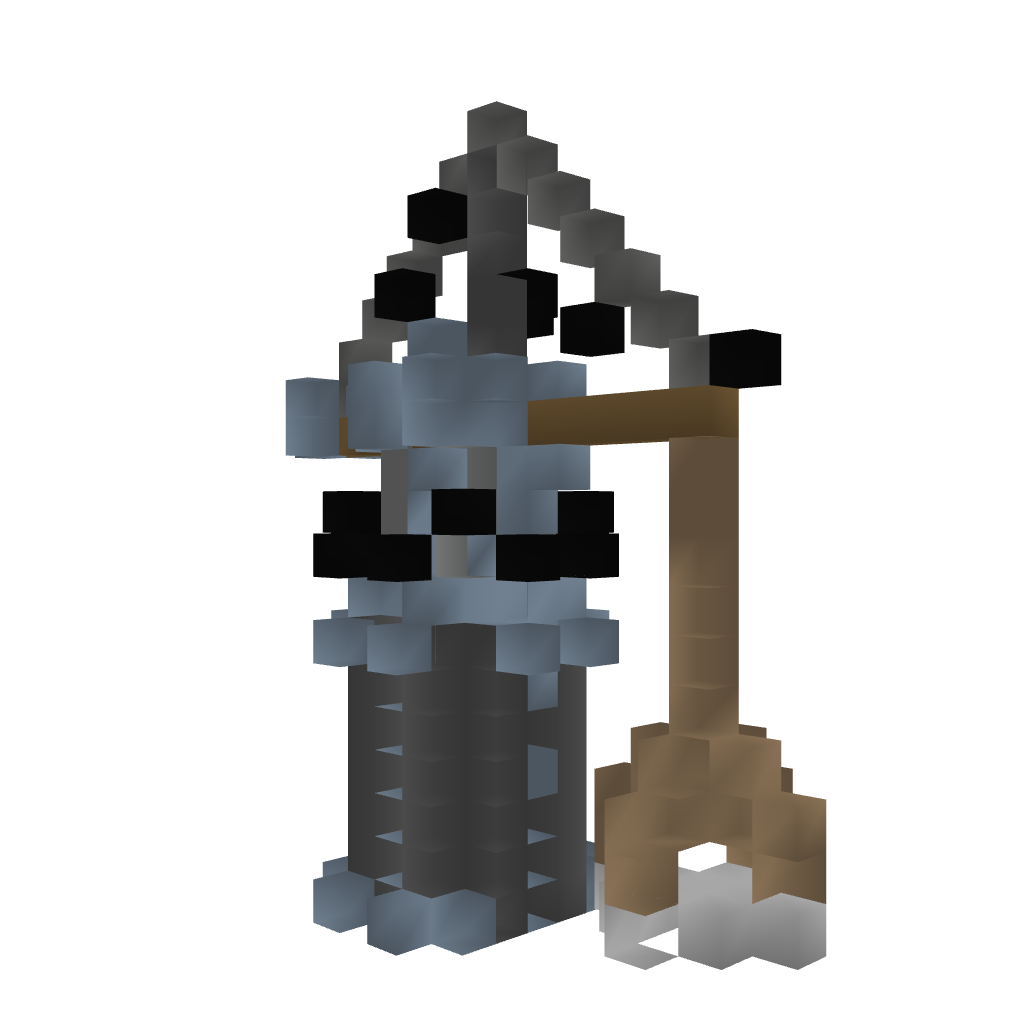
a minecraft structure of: Medieval-Crane